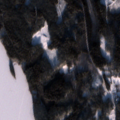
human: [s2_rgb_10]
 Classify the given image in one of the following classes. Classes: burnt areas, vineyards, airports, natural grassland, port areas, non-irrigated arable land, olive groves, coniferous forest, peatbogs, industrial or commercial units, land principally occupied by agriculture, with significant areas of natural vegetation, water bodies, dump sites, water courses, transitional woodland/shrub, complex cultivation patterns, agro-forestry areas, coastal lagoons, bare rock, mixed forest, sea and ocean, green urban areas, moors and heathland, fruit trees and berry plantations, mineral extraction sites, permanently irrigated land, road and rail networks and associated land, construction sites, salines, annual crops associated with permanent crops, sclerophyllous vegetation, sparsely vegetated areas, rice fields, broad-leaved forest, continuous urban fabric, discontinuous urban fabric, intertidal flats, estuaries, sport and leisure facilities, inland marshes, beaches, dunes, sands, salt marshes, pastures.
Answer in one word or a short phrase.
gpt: non-irrigated arable land, coniferous forest, mixed forest, water bodies